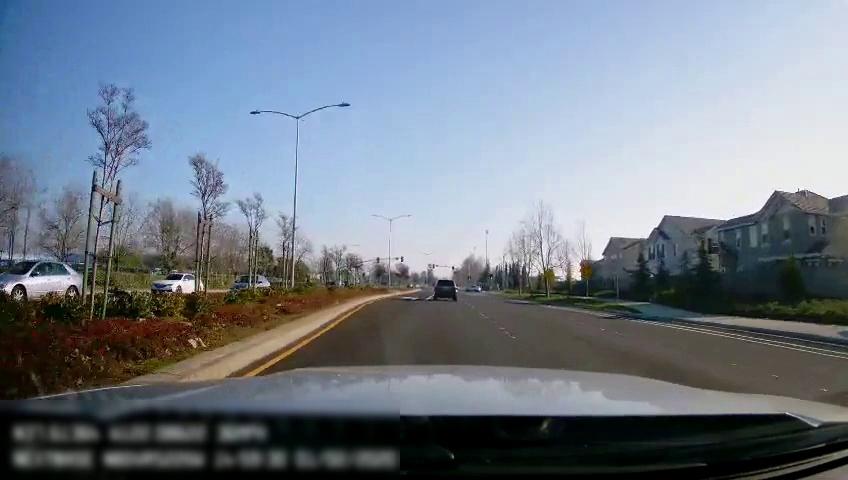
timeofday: Day
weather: Sunny
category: Drivable Space
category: Vehicles | Car
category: Vehicles | Car
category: Vehicles | Car
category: Vehicles | SUV
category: Lanes | Alternate Lane
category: Lanes | Alternate Lane
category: Lanes | Current Lane
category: Lanes | Current Lane
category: Lanes | Alternate Lane
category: Lanes | Alternate Lane
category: Traffic | Signs
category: Traffic | Signs